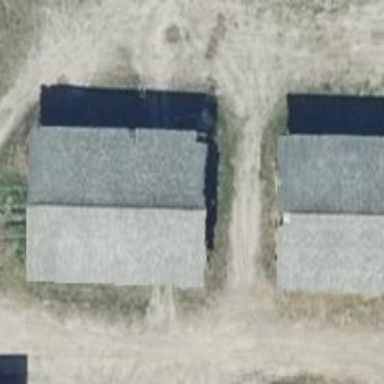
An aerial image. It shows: Gabled farm auxiliary building with grey roof oriented along certain direction.